Field crop: maize
Growth stage: 2
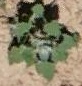
Species: chenopodium